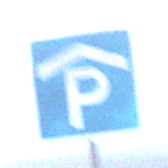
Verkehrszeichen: Parkhaus
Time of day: SunriseSunset
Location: Outdoor (Suburban)
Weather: Clear
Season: NotSpecified
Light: Natural